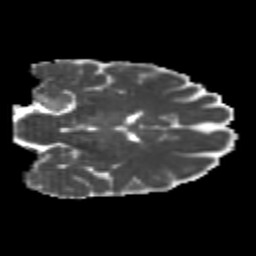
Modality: MD
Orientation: coronal
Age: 24
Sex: female
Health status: healthy
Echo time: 0.074 s